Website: bh-photo
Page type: customer-info-address
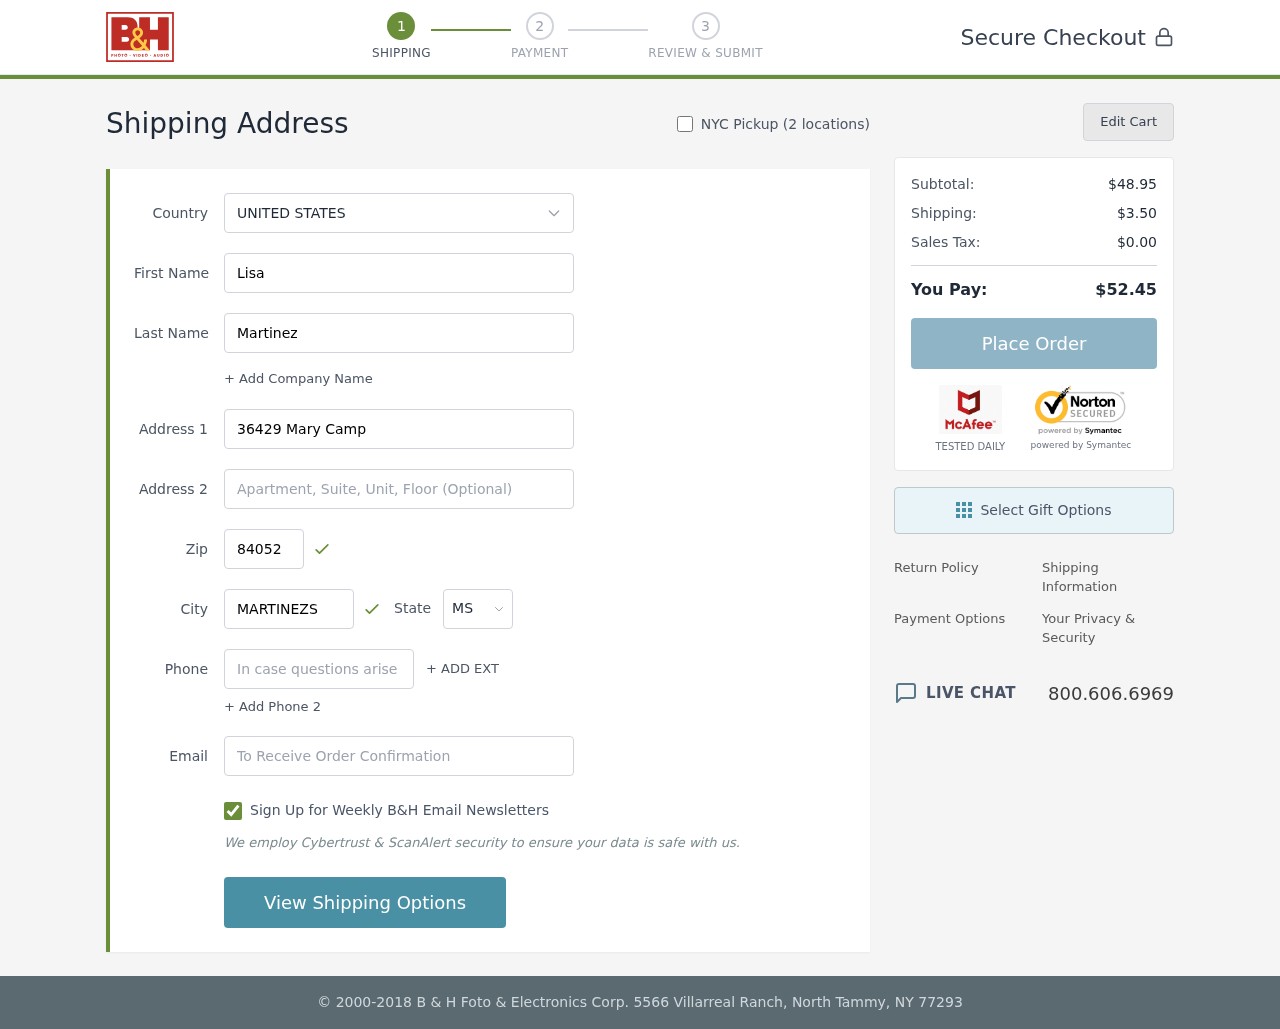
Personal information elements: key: PII_CITY
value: Martinezside
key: PII_COUNTRY
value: United States
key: PII_EMAIL
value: lmartinez@yahoo.com
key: PII_FIRSTNAME
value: Lisa
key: PII_LASTNAME
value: Martinez
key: PII_PHONE
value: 4324916372
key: PII_POSTCODE
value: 84052
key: PII_STATE_ABBR
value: MS
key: PII_STREET
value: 36429 Mary Camp
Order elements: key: ORDER_SUBTOTAL
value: $48.95
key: ORDER_SHIPPING_COST
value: $3.50
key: ORDER_TAX
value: $0.00
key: ORDER_TOTAL
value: $52.45